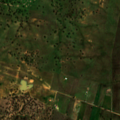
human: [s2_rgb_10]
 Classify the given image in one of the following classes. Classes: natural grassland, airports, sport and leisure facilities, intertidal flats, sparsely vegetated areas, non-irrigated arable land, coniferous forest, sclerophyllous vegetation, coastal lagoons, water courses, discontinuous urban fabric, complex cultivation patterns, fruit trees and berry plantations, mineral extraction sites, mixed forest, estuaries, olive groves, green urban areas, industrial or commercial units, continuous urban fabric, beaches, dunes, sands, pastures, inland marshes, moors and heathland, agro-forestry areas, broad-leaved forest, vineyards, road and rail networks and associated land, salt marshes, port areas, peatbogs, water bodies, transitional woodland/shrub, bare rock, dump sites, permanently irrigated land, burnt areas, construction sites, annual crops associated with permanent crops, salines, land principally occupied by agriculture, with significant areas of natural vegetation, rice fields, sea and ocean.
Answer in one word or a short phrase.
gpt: non-irrigated arable land, agro-forestry areas